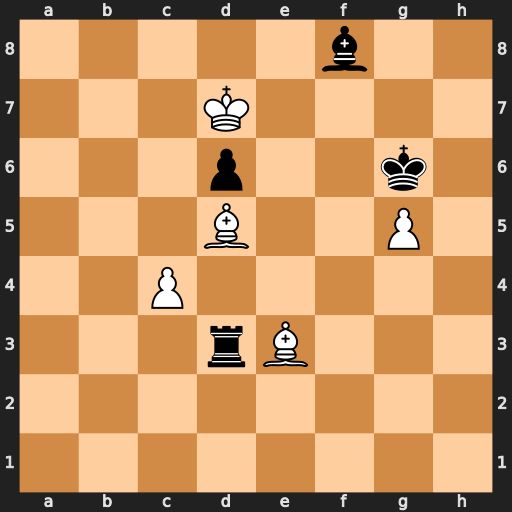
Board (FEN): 5b2/3K4/3p2k1/3B2P1/2P5/3rB3/8/8
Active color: w
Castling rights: -
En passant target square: -
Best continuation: Be4+ Kh5 Bxd3